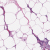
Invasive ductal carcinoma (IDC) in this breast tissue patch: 0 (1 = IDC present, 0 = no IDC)